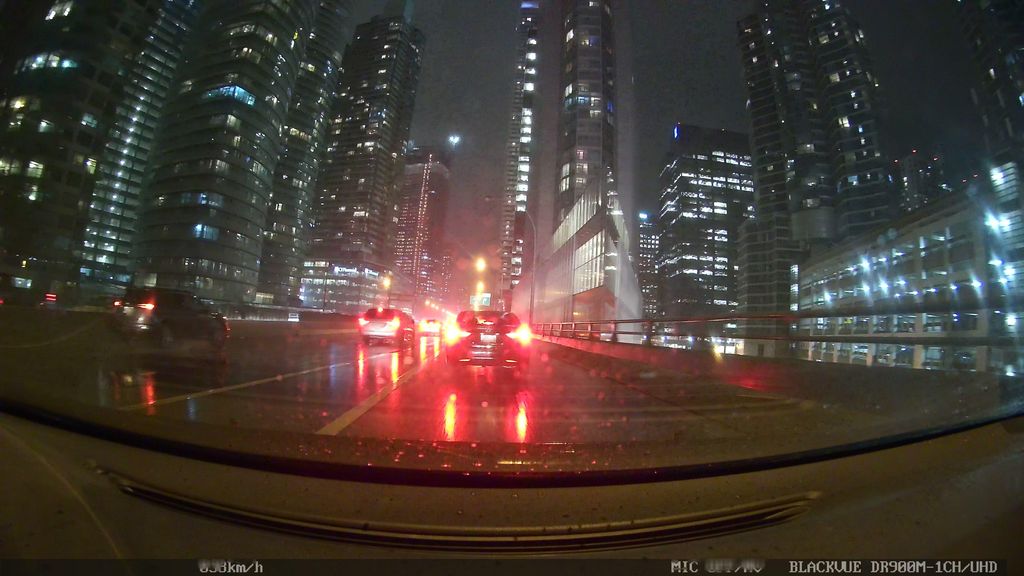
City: toronto